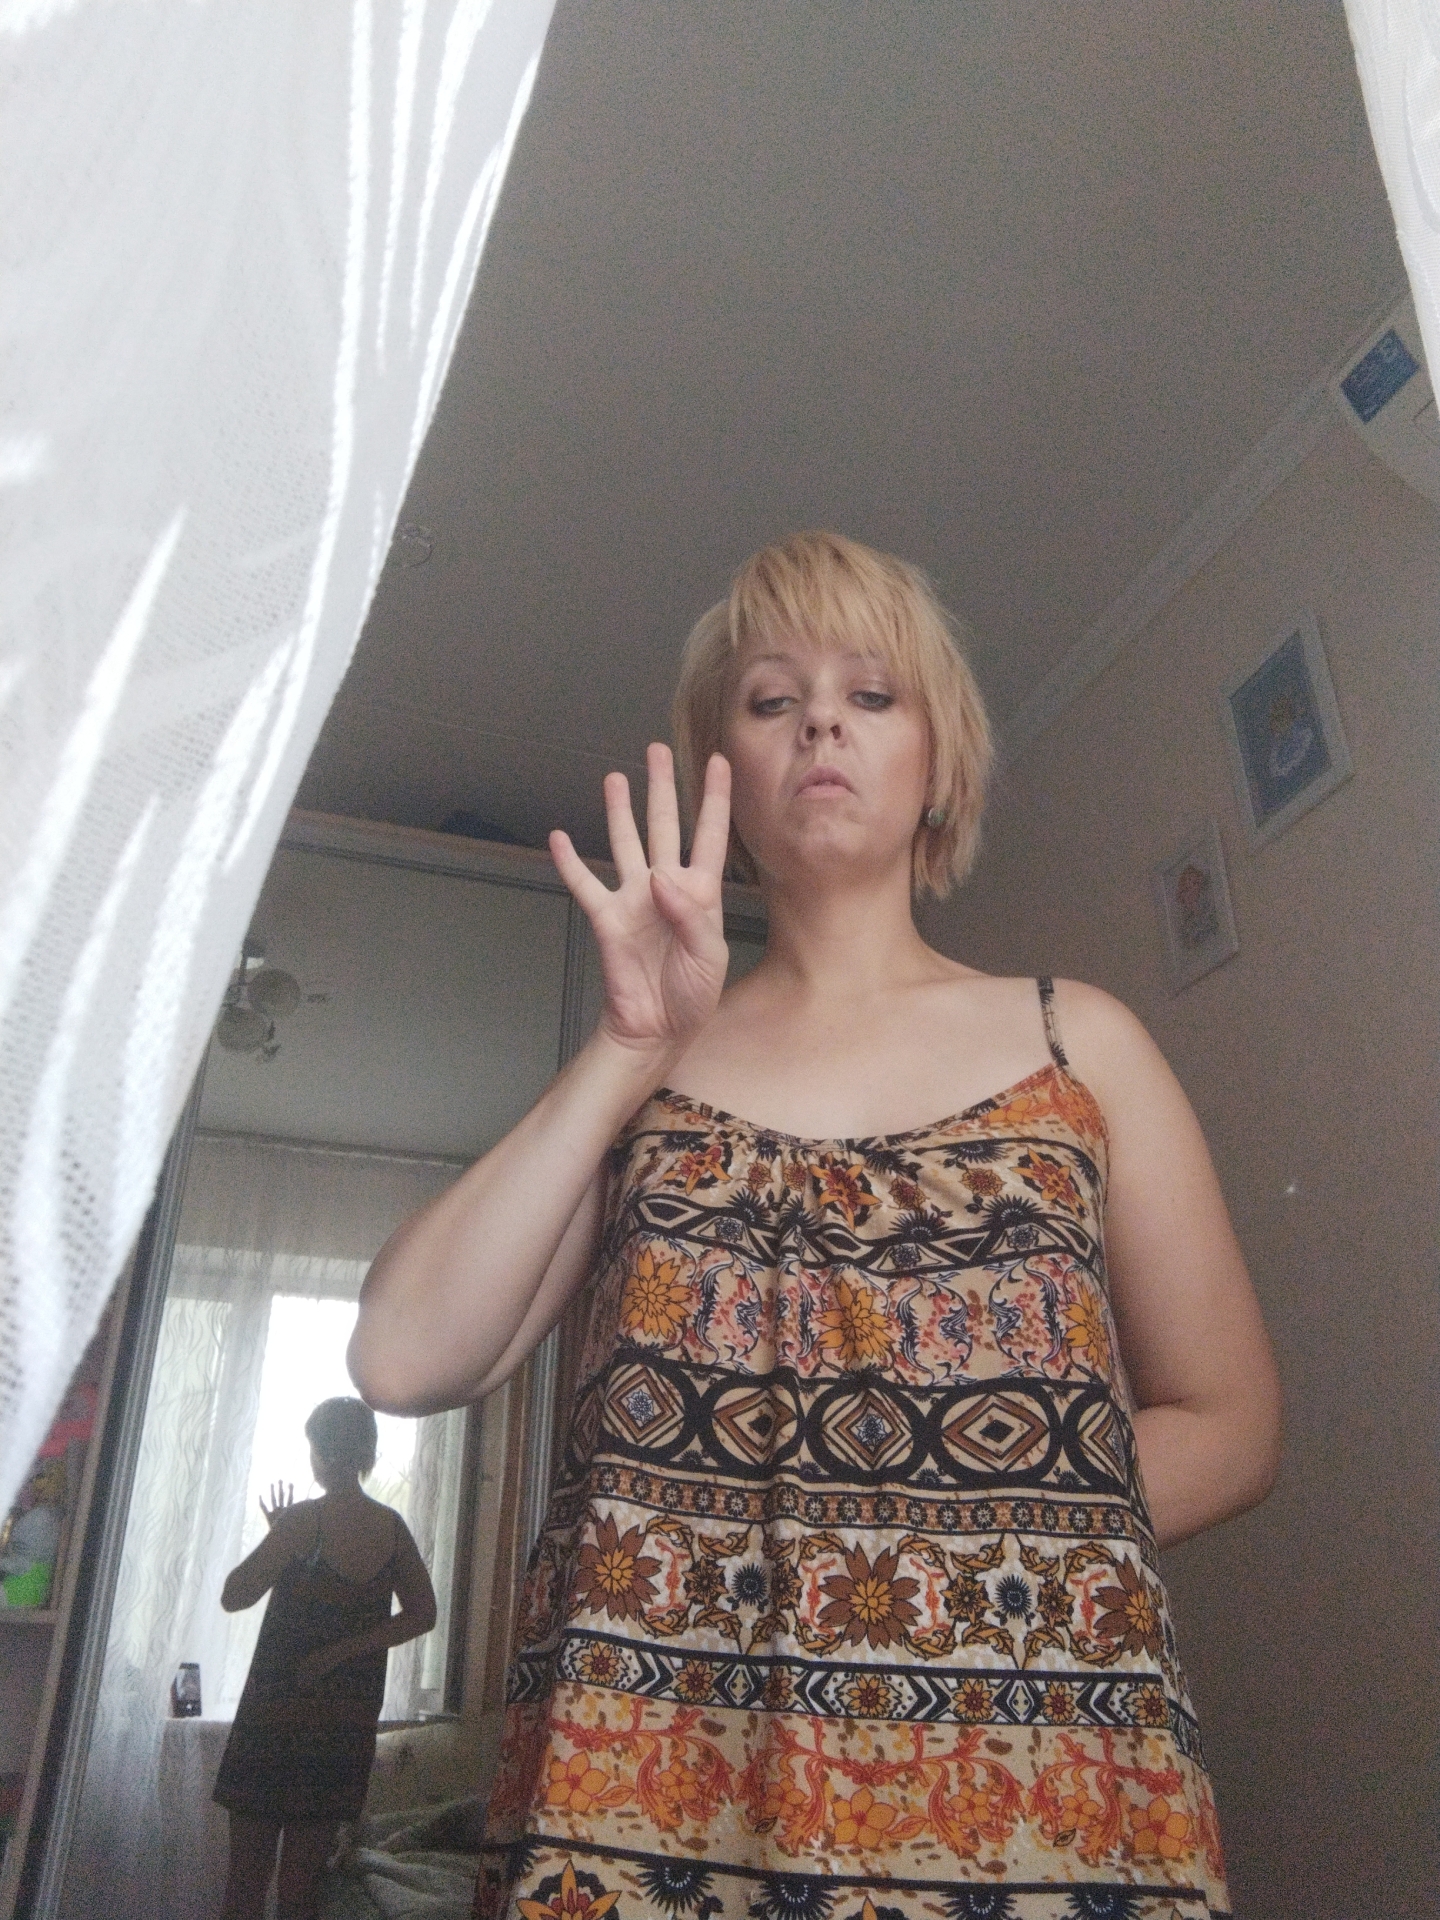
Label: noise